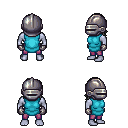
a pixel art fantasy rpg character, male body template, dark elf, purple skin, teal tunic, magenta pants, gray long bangs hairstyle, metal helm, metal gloves, four views (front, back, left, right), 2x2 character sprite sheet, small pixel art, hard edges, no anti-aliasing